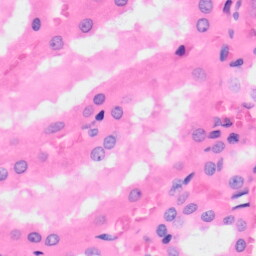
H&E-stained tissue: Kidney